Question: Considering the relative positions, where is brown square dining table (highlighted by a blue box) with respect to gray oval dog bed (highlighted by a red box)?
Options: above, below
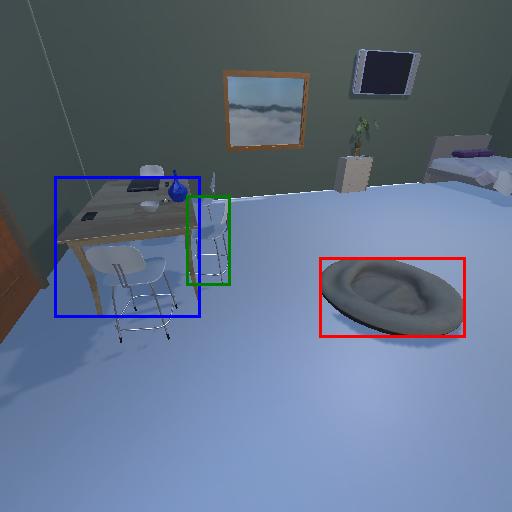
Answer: above